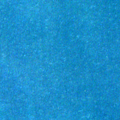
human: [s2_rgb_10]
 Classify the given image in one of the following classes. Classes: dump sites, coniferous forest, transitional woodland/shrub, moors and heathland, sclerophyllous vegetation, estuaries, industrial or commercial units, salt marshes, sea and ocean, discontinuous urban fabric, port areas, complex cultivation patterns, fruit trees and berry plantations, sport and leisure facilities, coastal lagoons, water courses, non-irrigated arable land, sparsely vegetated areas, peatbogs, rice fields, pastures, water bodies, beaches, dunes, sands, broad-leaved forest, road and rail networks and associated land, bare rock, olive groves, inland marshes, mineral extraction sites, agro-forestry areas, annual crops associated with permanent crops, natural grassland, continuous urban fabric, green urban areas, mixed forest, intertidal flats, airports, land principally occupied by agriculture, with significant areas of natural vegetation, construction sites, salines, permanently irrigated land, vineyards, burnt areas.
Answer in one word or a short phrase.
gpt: sea and ocean